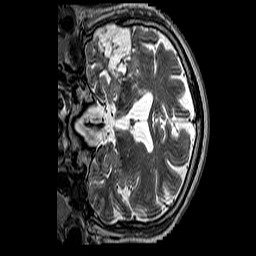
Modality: T2w
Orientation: coronal
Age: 63
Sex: male
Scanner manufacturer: siemens
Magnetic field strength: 3 T
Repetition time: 3.2 s
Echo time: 0.212 s